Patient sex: F
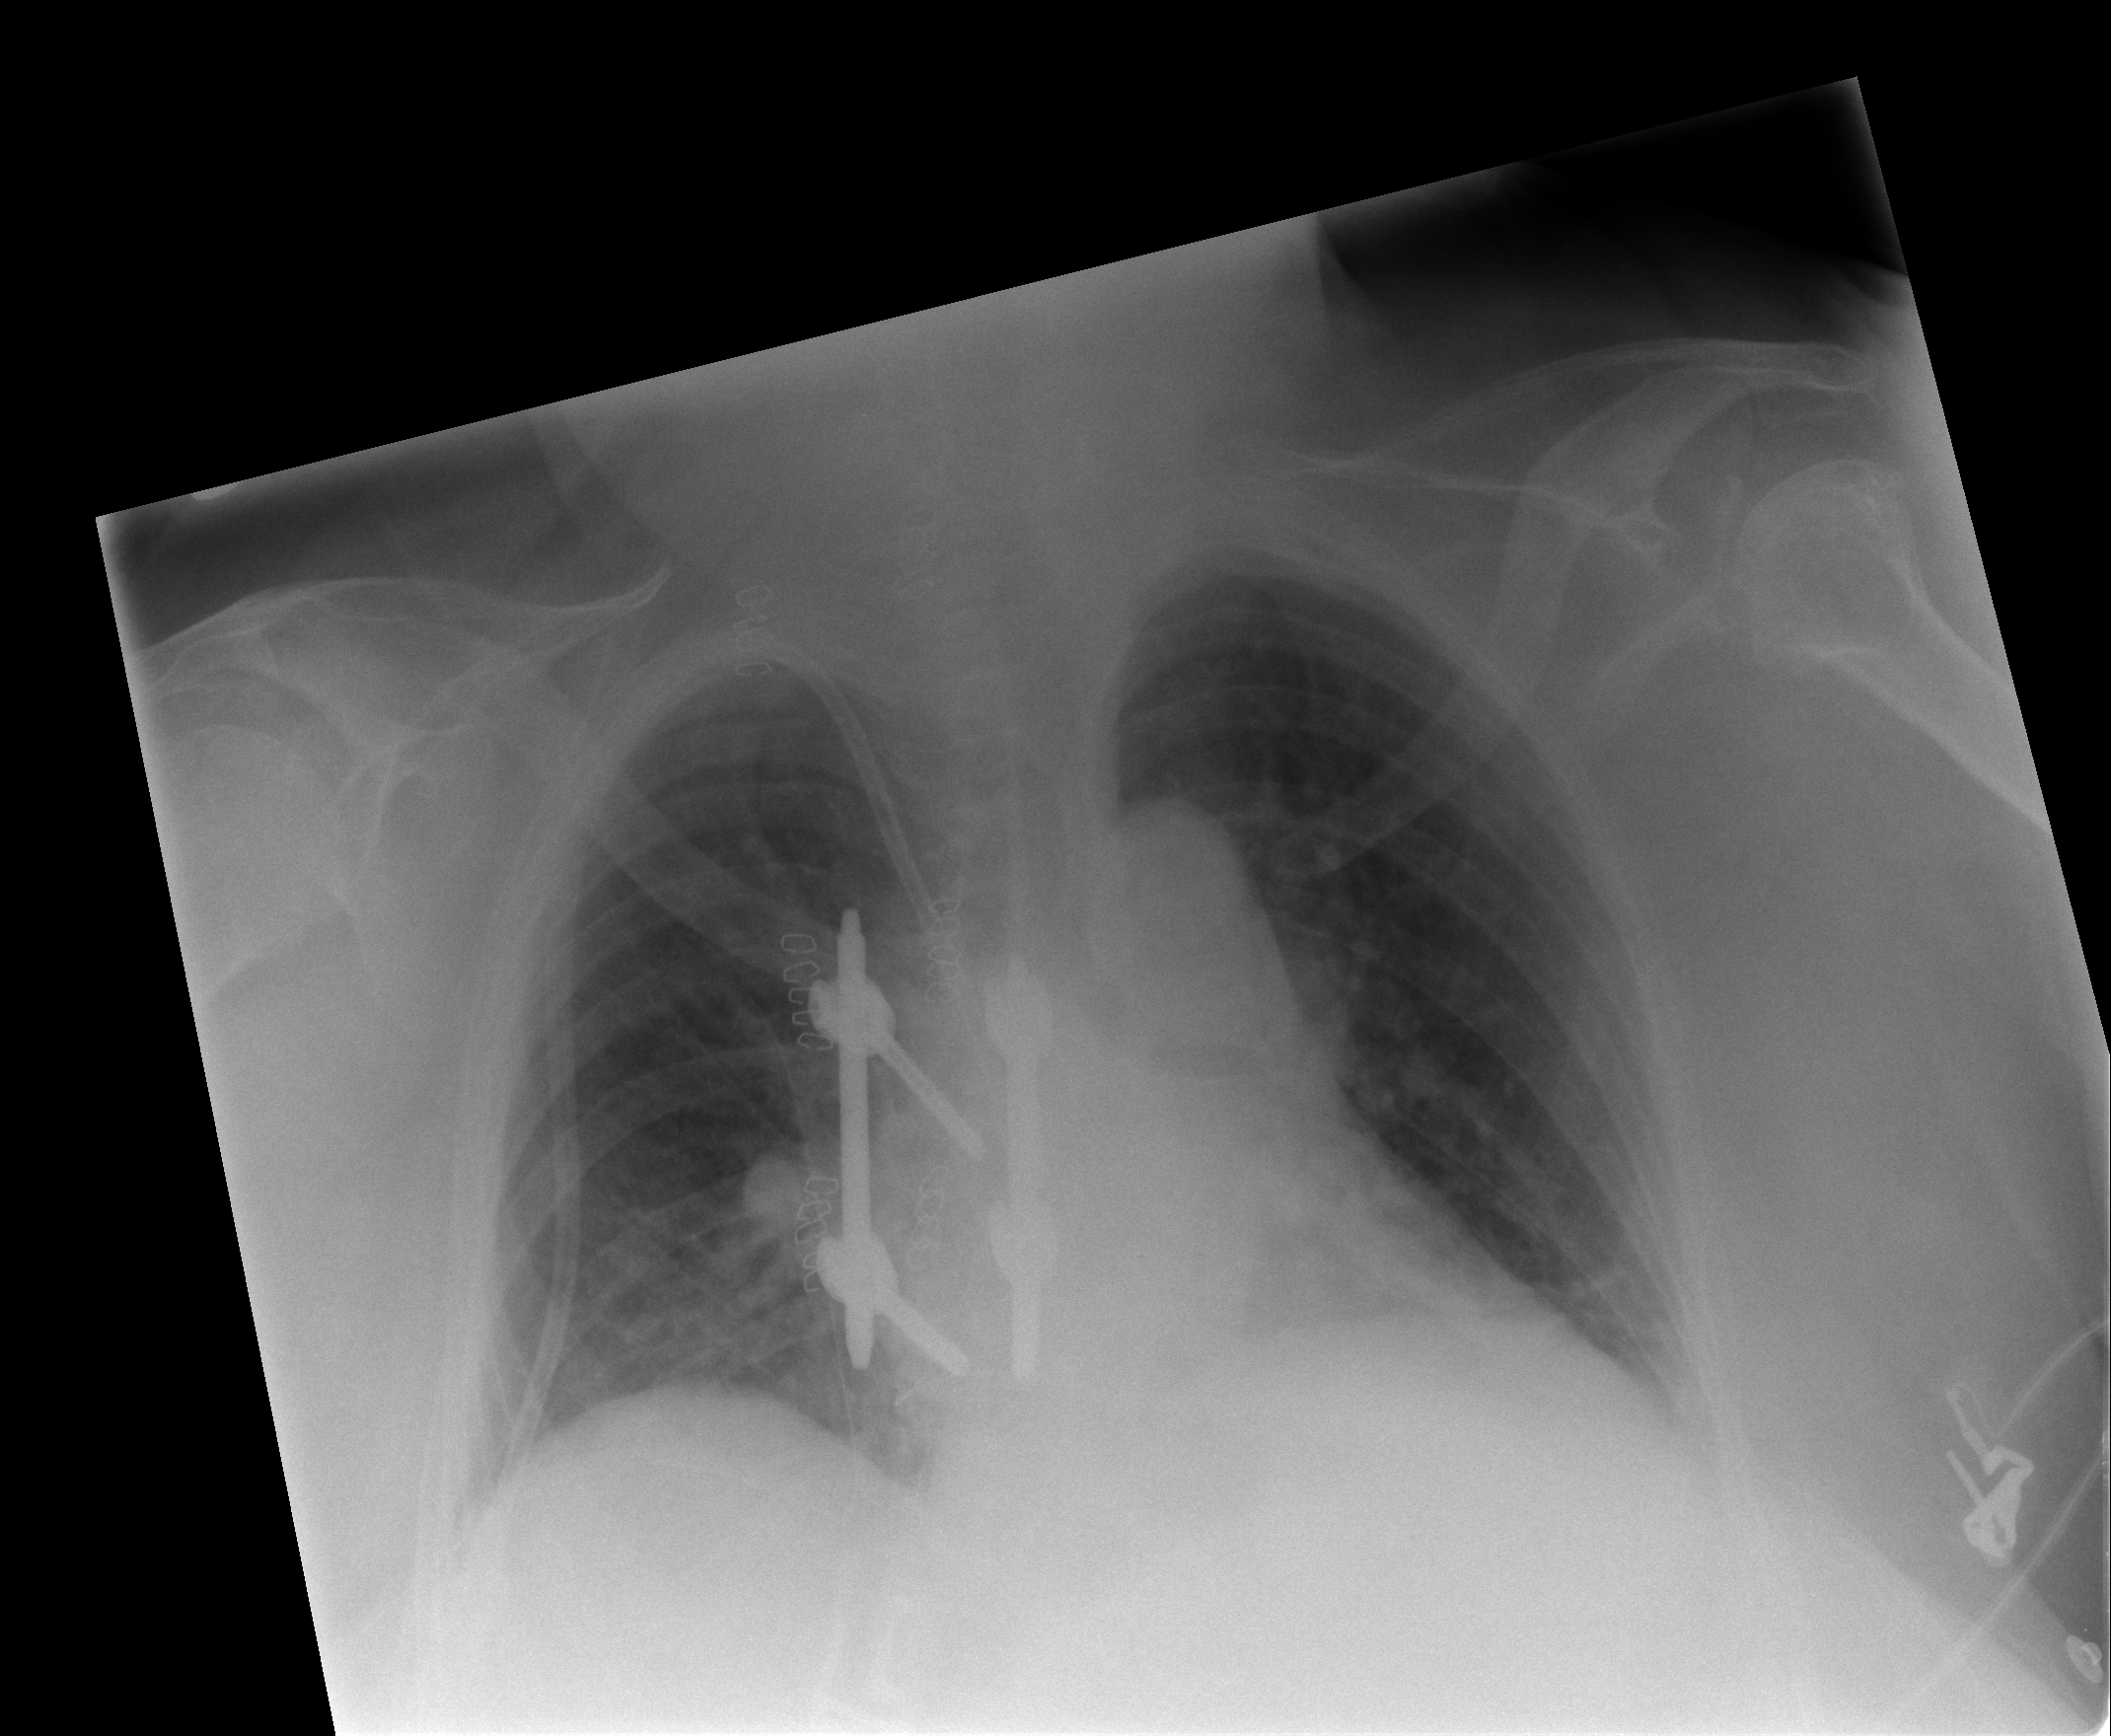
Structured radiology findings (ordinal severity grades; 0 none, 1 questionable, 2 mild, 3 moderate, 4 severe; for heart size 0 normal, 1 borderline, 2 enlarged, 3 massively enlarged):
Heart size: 0
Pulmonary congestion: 2
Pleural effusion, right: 0
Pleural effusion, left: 0
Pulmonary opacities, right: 0
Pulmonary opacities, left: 0
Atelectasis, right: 2
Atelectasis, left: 2